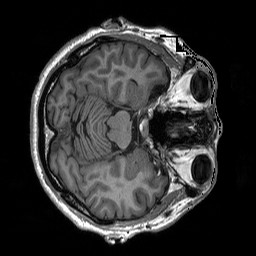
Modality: T1w
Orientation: axial
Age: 56
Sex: male
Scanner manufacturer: siemens
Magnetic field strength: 3 T
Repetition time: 2.5 s
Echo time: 0.00248 s